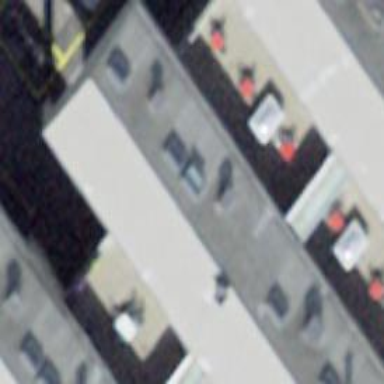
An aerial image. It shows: Hotel building.